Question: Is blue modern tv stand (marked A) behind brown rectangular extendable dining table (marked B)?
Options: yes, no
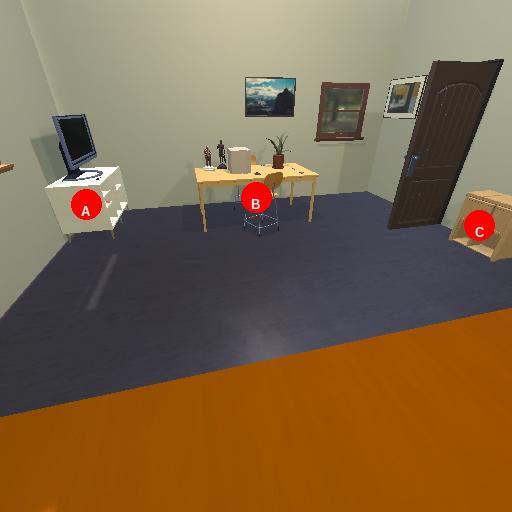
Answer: yes